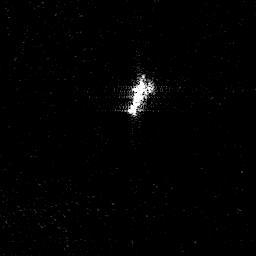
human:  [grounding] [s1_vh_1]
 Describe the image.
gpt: In the satellite image, there is  <ref>1 medium ship </ref> <box>[[49, 30, 58, 45, 0]]</box> located at center.